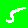
Digit: 5